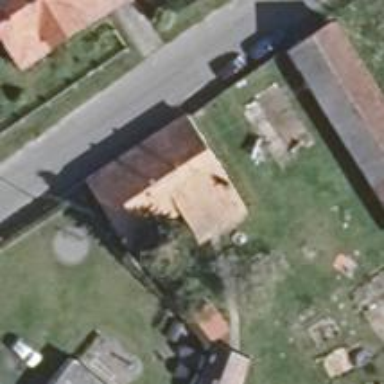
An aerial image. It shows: Gabled house with the roof oriented along the building.